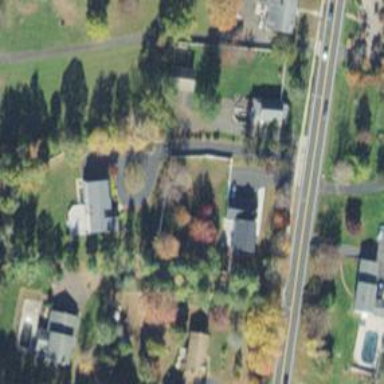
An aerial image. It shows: Residential driveway.